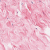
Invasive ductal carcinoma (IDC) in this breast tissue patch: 0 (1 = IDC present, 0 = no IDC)